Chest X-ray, PA view. Patient: 58 years old, sex M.
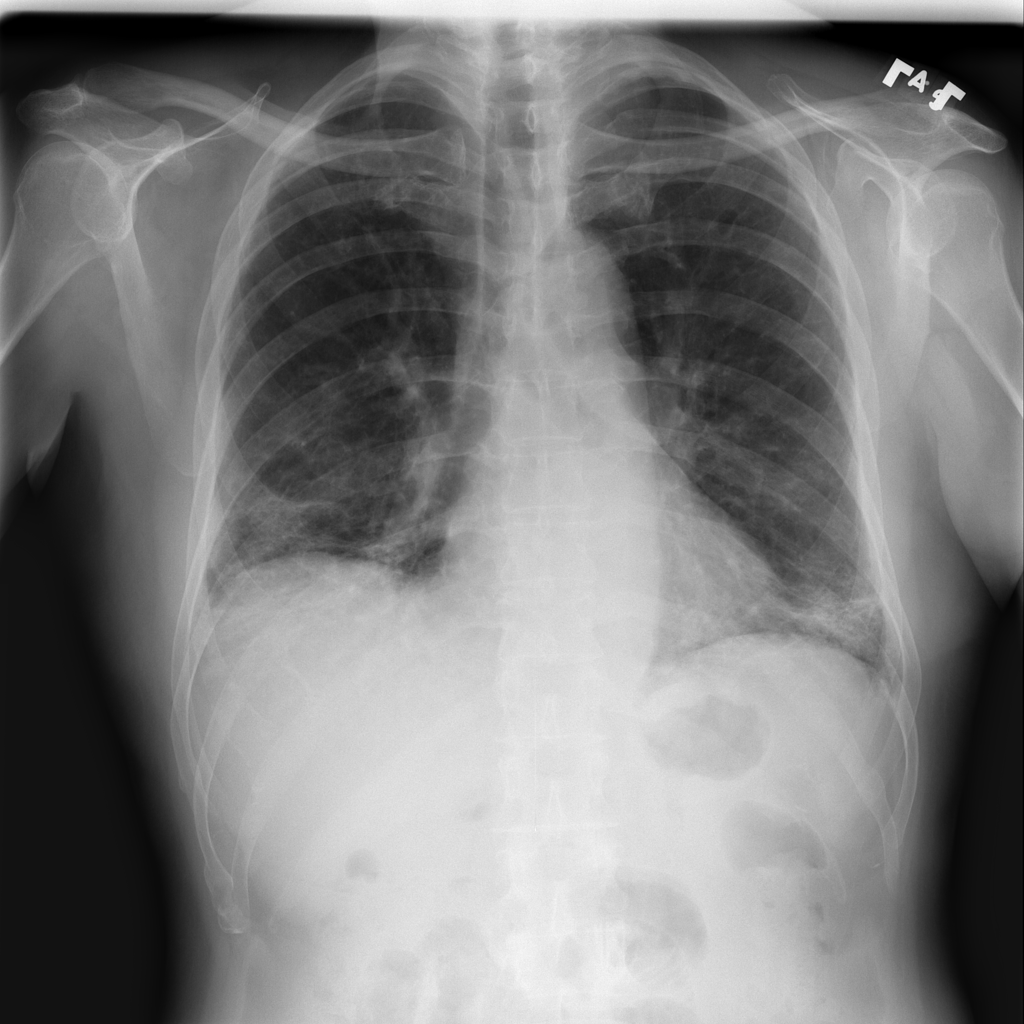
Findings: Fibrosis, Infiltration